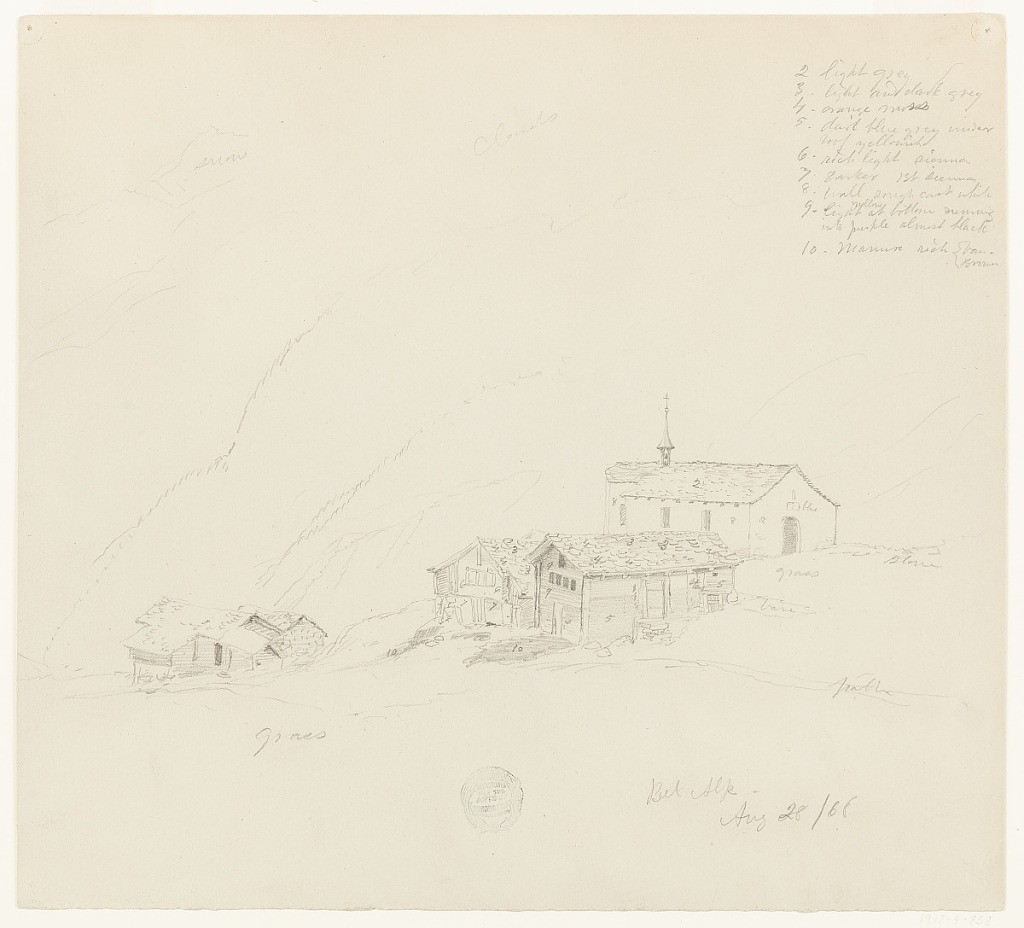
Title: Church and Cabins, Belalp, Switzerland
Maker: Frederic Edwin Church, American, 1826–1900
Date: August 28, 1868
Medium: Graphite on gray-green wove paper
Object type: Drawing
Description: Landscape and architecture sketch showing a view of a church and cabins built on a steep alpine mountainside in the village of Belalp, Switzerland. At center, two rectangular, gabled cabins stand on uneven levels in front of a church with a small belltower topped with a cross. Further down the slope at left, the tops of two other cabins are visible. In the background, nearby sheer mountainsides are loosely rendered.